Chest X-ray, AP view. Patient: 20 years old, sex M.
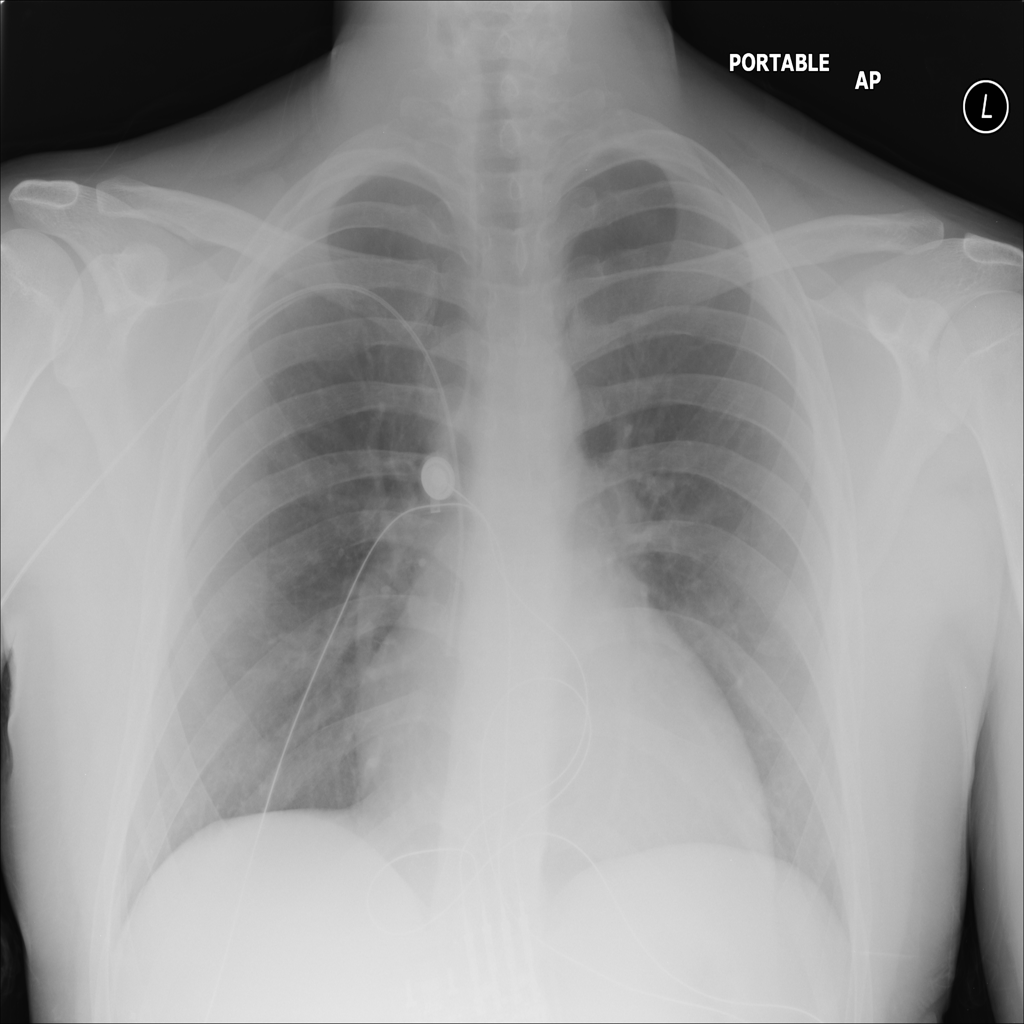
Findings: No Finding